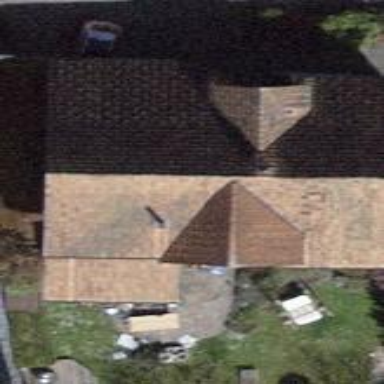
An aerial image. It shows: Building with tiled roof.